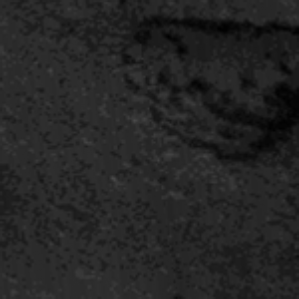
Label: frost